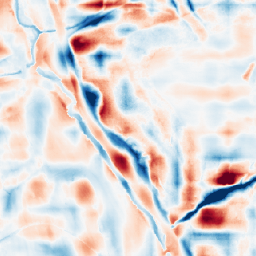
Category: wavelet
Decomposition family: wavelet_reverse_biorthogonal
Decomposition parameters: wavelet: rbio5.5
level: 5
Upsampling method: nearest
Upsampling parameters: scale: 4
Upsampling scale: 4